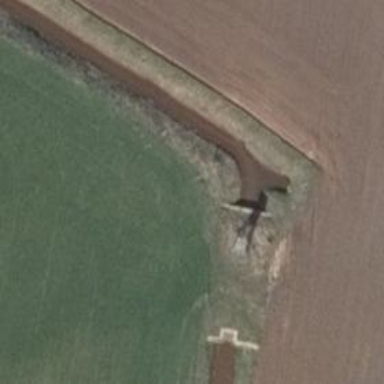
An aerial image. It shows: Culvert tunnel.